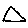
Label: triangle